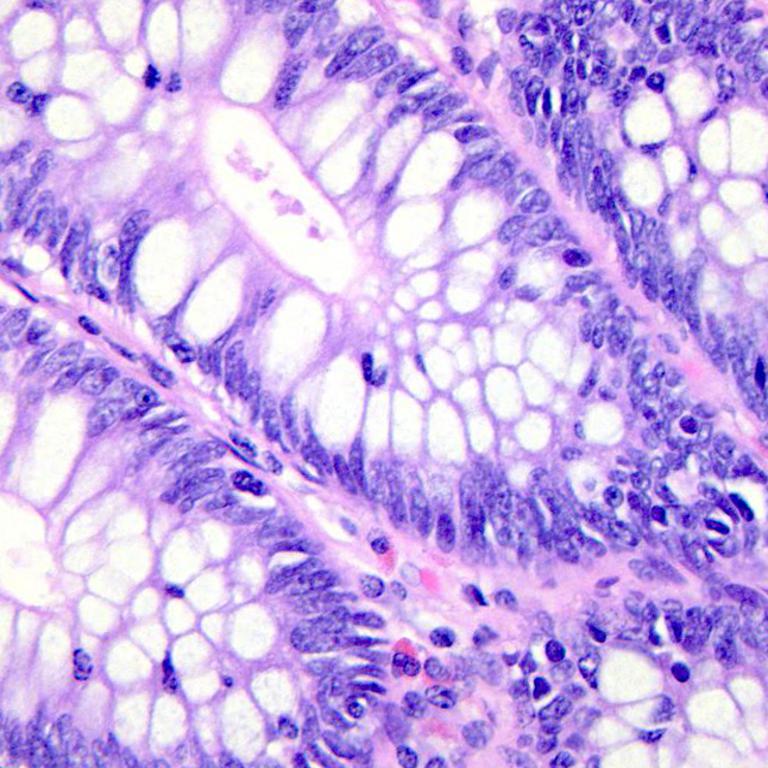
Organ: colon
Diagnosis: benign